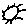
Label: sun